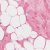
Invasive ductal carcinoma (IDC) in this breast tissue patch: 0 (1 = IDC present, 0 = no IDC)